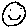
Label: smiley face